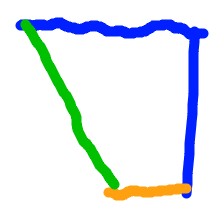
Shape: trapezoid